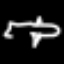
Label: airplane